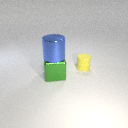
small yellow rubber cylinder to the right of large green metal cube